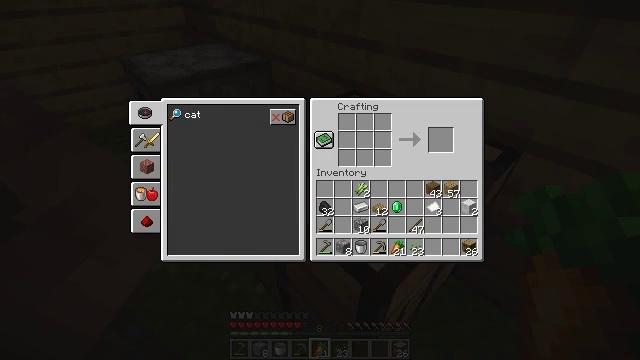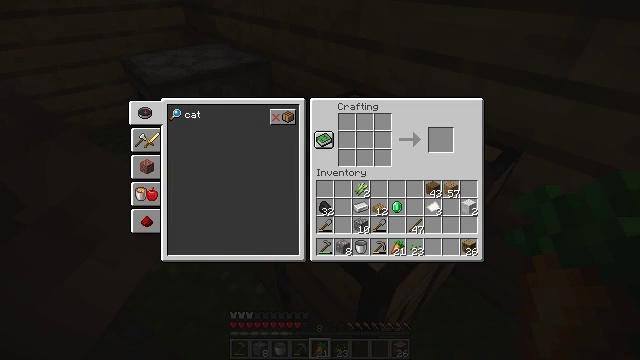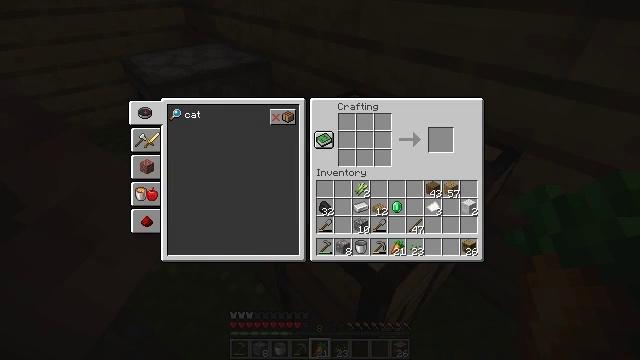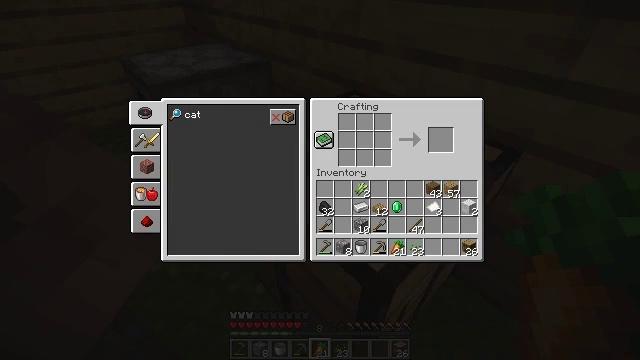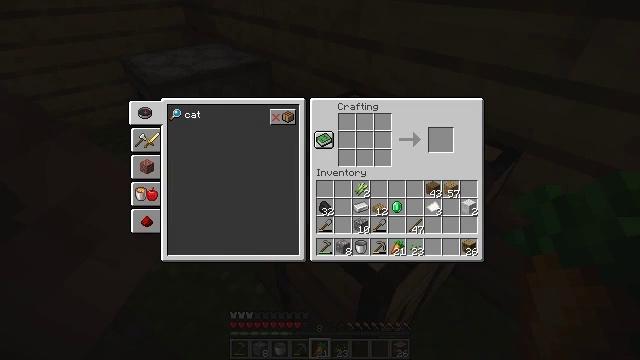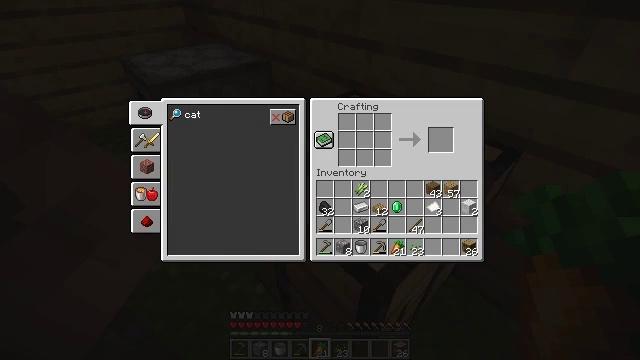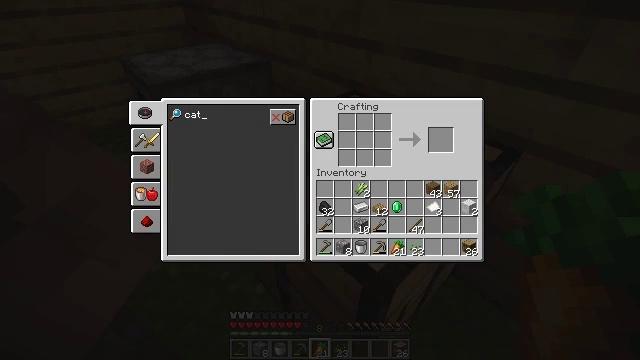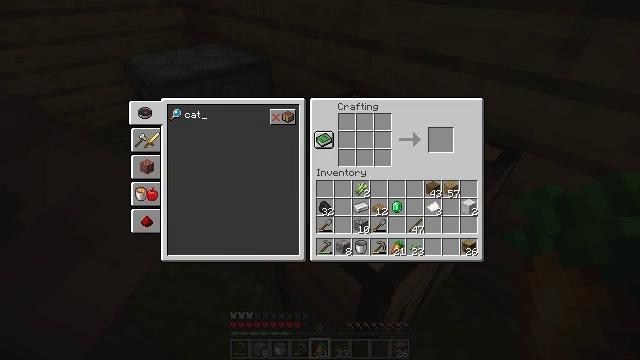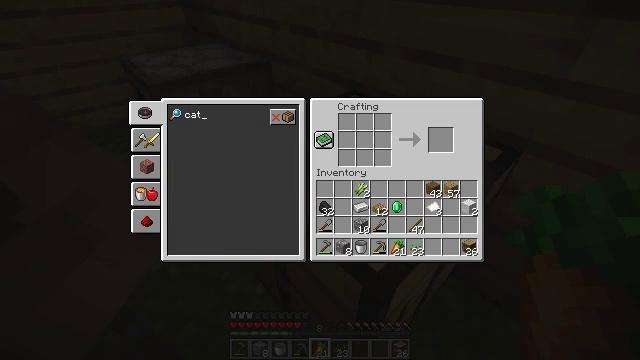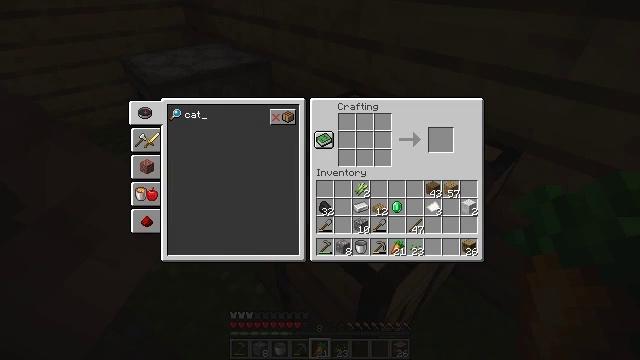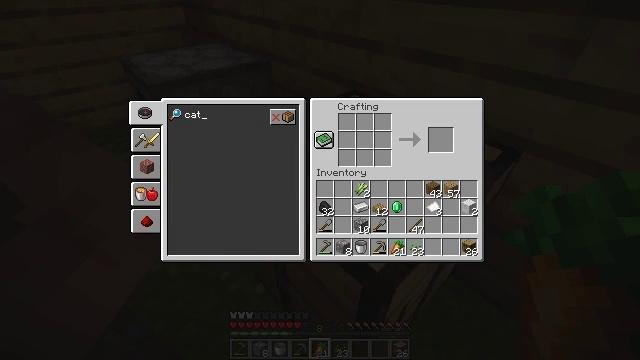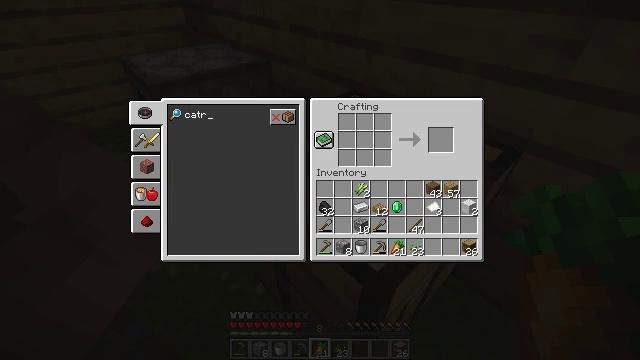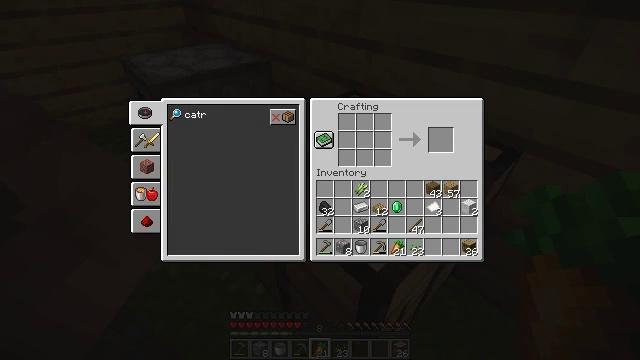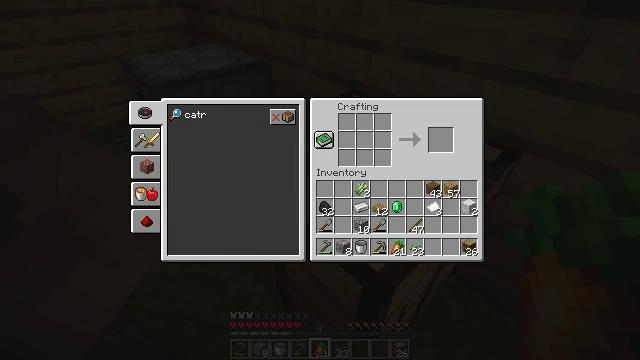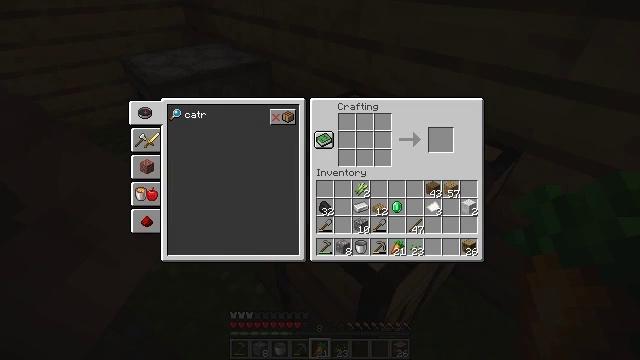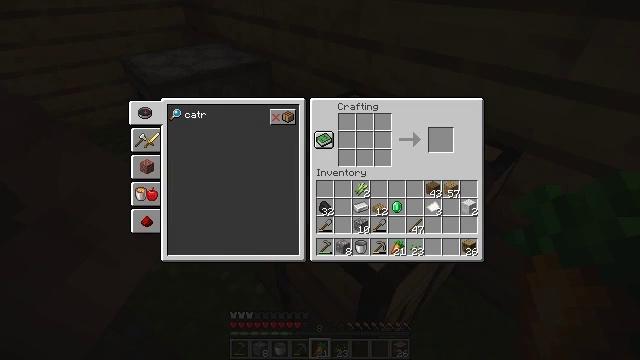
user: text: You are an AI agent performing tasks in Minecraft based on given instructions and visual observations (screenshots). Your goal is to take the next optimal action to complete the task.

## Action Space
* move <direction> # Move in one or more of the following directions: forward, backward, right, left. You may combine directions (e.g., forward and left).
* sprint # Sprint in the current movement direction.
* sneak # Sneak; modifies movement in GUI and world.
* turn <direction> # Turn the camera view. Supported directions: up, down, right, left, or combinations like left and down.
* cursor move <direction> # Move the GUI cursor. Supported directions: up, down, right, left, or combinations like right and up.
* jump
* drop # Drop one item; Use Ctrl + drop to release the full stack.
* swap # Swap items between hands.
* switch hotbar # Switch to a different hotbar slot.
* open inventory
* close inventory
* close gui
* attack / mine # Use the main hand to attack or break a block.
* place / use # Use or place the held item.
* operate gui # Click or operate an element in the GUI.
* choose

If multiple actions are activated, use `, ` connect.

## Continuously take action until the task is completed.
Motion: motion action
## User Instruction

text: Use the crafting grid to assemble a cartography table.
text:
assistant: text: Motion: no_op
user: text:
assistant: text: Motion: no_op
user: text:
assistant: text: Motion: no_op
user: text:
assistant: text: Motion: no_op
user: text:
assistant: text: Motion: no_op
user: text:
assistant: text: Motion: no_op
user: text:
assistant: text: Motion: no_op
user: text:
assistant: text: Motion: no_op
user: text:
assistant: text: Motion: no_op
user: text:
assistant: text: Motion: no_op
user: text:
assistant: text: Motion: no_op
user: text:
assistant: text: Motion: no_op
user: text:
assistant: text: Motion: no_op
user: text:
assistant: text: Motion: no_op
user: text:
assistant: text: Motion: no_op
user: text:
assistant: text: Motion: no_op
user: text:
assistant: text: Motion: no_op
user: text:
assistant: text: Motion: no_op
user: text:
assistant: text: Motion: no_op
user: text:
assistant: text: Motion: no_op
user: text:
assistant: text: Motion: no_op
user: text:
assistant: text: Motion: no_op
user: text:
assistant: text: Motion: no_op
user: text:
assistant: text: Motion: no_op
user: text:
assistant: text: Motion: no_op
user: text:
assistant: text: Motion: no_op
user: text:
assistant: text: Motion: no_op
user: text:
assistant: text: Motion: no_op
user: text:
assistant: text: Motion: no_op
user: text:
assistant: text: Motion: no_op